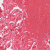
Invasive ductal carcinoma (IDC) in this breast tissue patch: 0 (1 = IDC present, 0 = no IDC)